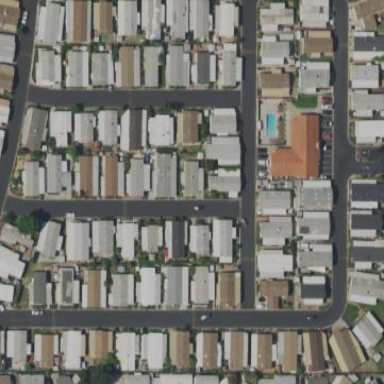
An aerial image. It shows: Residential area known as trailer park.